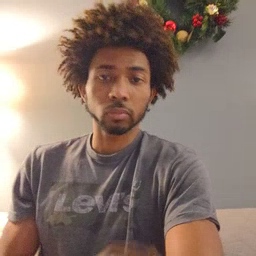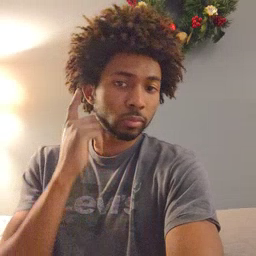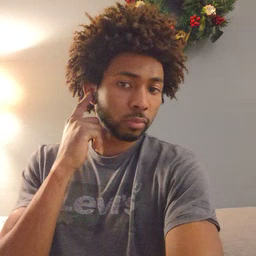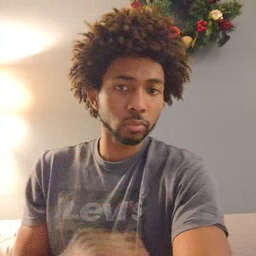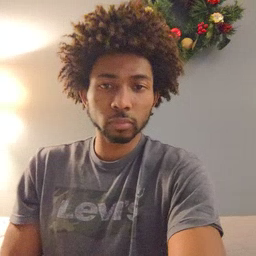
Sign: hear